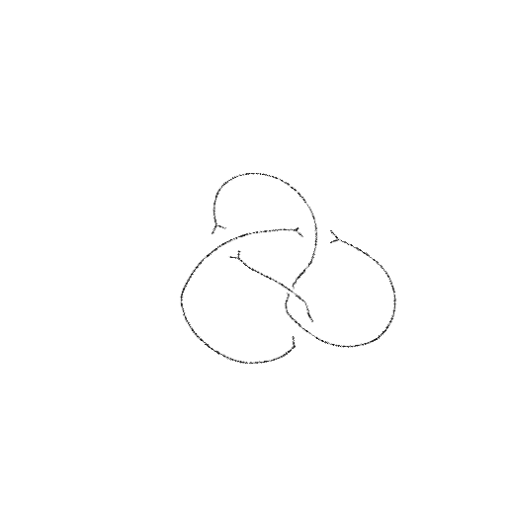
Crossing number: 4